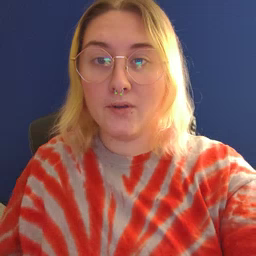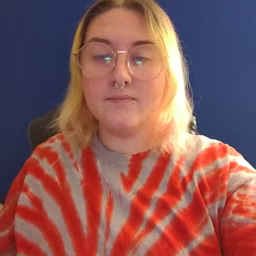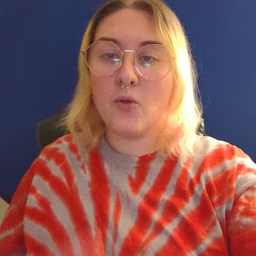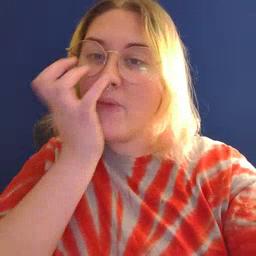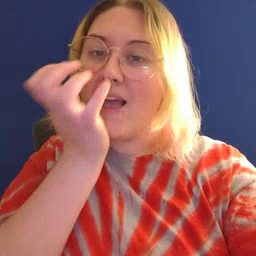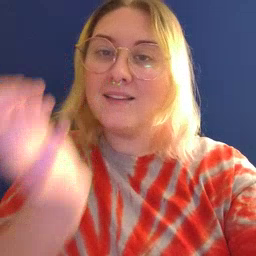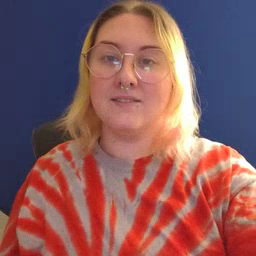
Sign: grass